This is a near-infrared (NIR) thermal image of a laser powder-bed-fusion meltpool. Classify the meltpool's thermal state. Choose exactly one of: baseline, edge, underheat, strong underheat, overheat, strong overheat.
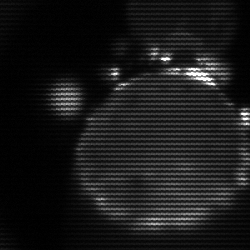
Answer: edge